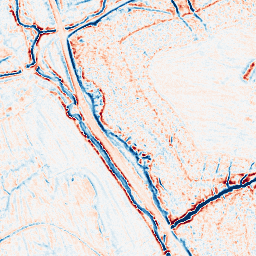
Category: edge_preserving
Decomposition family: bilateral
Decomposition parameters: d: 9
sigma_color: 150
sigma_space: 50
Upsampling method: quartic
Upsampling parameters: scale: 2
Upsampling scale: 2